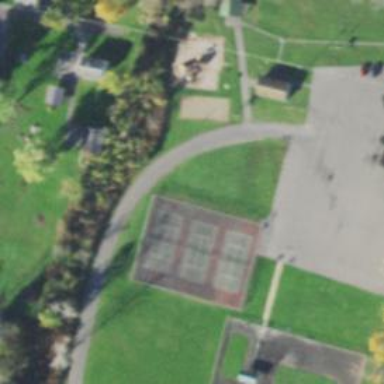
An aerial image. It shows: Tennis court in leisure pitch.